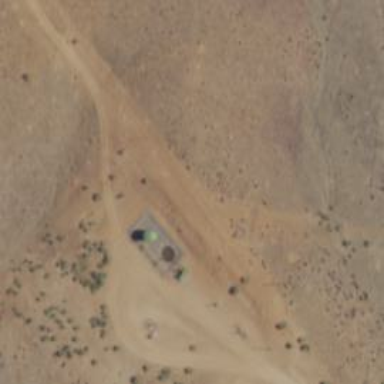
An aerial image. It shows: Storage tank that is man-made.